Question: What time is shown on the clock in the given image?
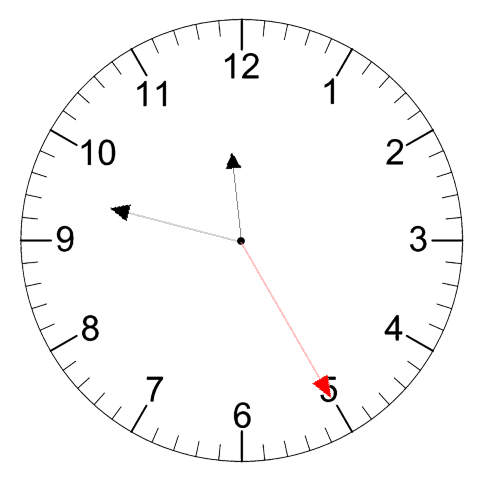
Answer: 11:47:25